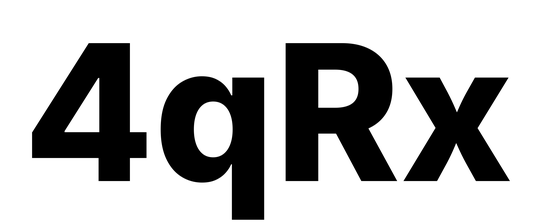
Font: Inter_ExtraBold